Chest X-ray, PA view. Patient: 59 years old, sex M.
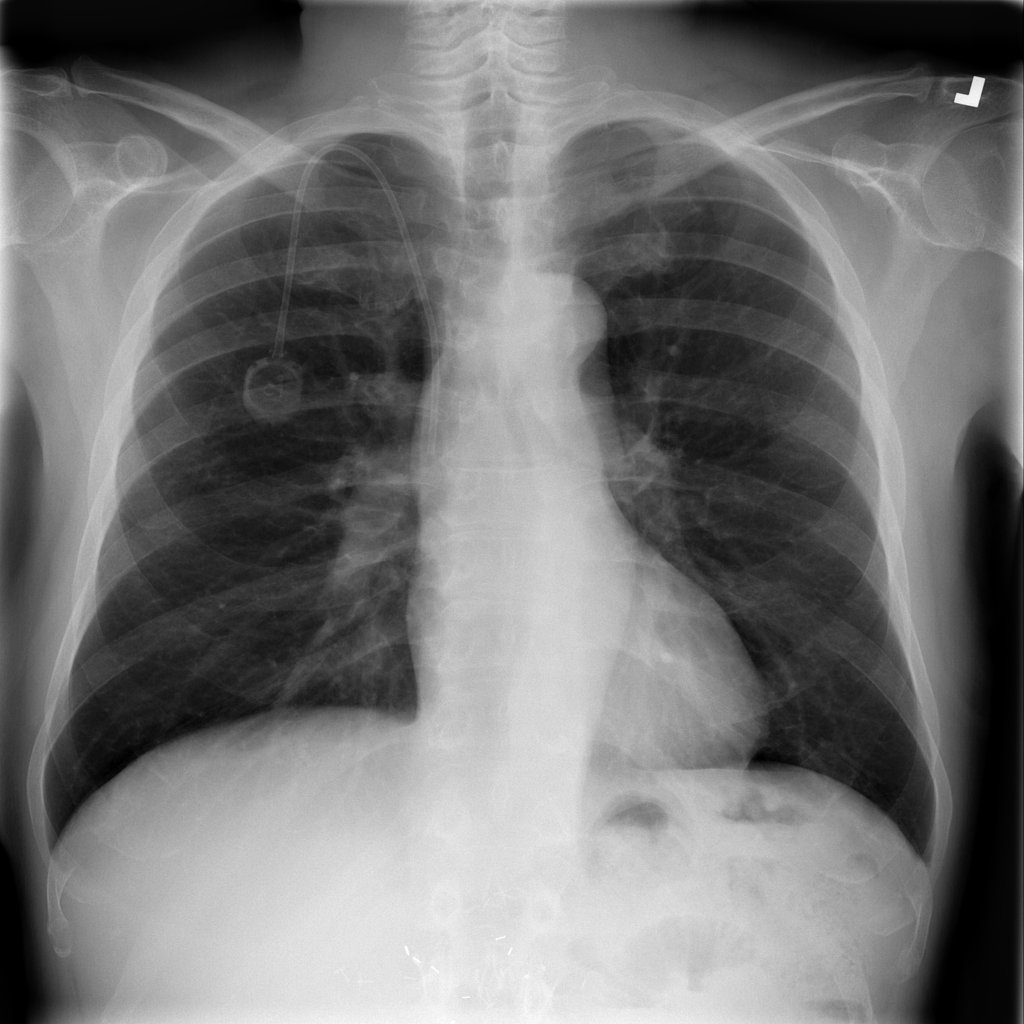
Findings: No Finding